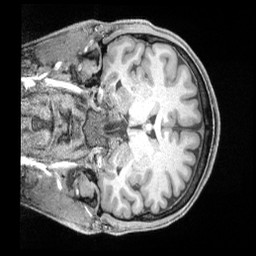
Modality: T1w
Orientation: coronal
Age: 35
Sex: female
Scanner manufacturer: siemens
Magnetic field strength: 3 T
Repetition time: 2 s
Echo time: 0.00211 s